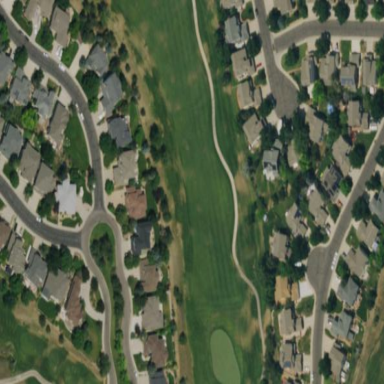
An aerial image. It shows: Golf rough area.